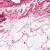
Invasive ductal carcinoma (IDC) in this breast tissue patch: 0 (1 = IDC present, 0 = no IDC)